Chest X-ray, AP view. Patient: 59 years old, sex F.
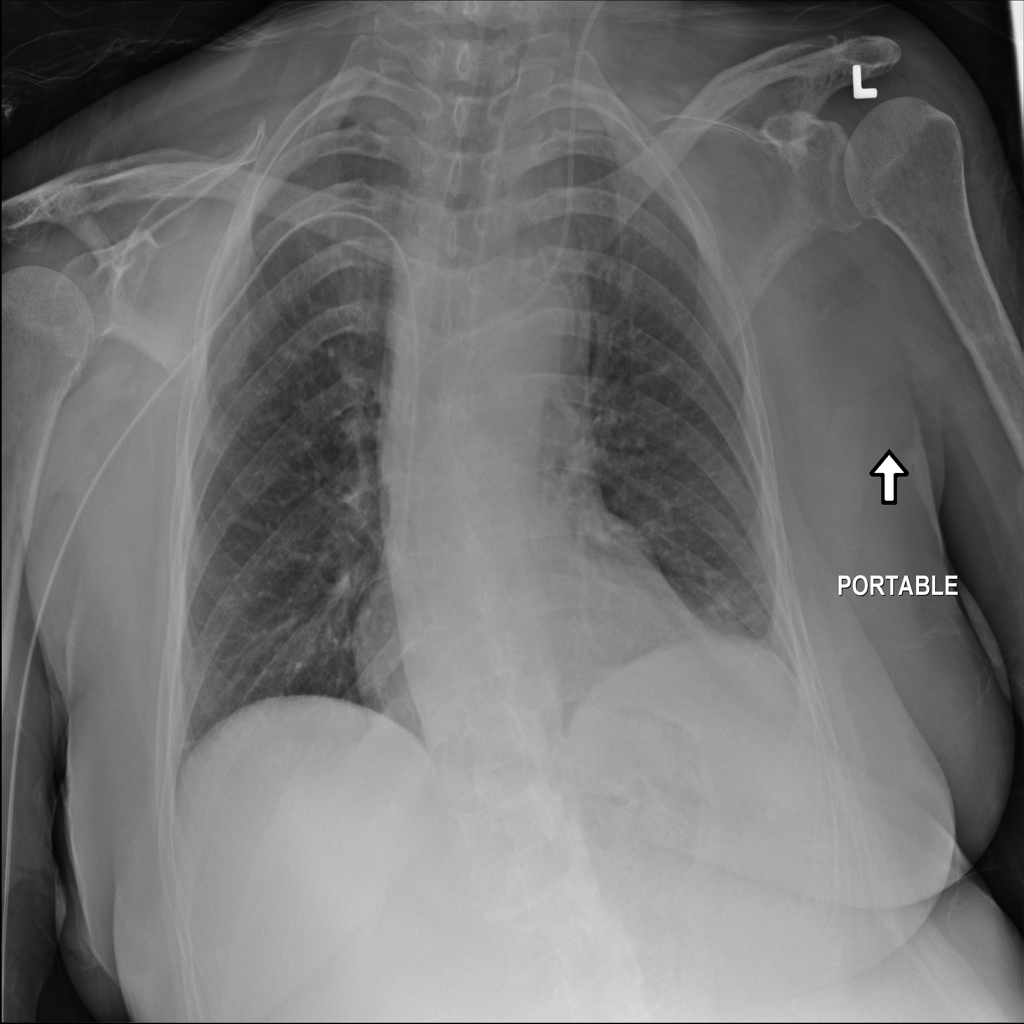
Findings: No Finding